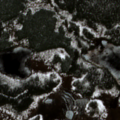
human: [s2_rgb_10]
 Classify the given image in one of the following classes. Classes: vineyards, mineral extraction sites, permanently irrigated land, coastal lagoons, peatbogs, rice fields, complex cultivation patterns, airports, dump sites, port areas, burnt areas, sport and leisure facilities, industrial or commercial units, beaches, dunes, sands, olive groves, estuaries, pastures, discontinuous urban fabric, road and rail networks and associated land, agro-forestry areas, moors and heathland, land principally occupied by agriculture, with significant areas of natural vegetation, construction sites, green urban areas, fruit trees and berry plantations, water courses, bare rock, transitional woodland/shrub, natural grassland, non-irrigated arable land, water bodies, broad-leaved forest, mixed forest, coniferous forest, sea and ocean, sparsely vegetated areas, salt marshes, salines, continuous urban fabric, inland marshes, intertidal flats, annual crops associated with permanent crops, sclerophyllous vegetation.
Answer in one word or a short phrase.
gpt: coniferous forest, mixed forest, peatbogs, water bodies